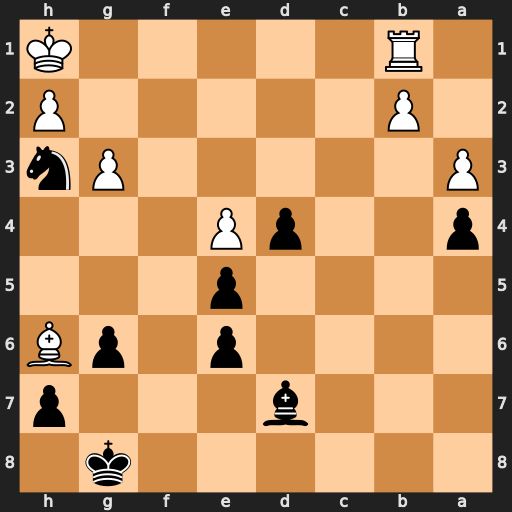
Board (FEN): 6k1/3b3p/4p1pB/4p3/p2pP3/P5Pn/1P5P/1R5K
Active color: b
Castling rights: -
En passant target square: -
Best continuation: Bc6 Kg2 Bxe4+